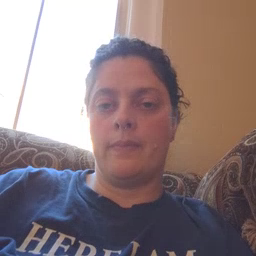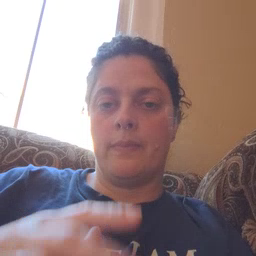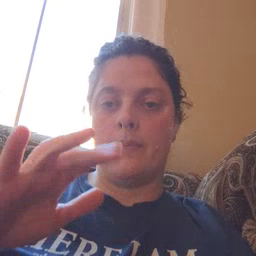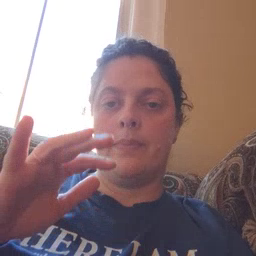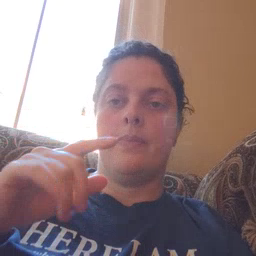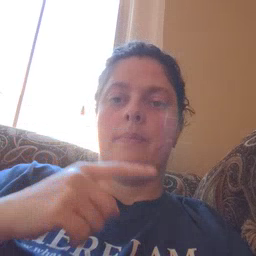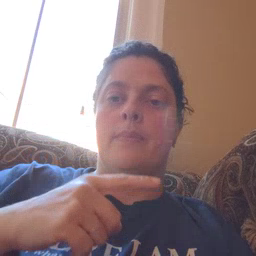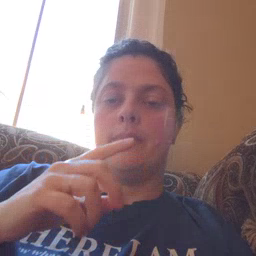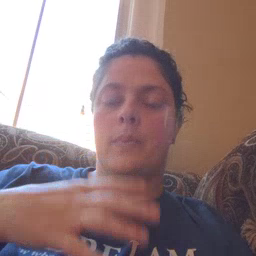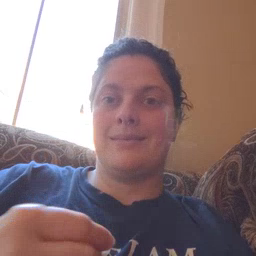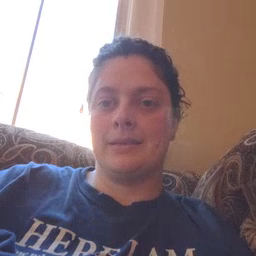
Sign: white